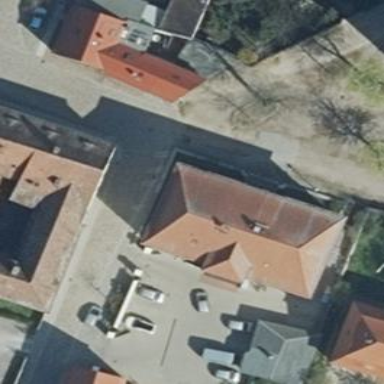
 with orientation along the building. The building is divided into apartments."